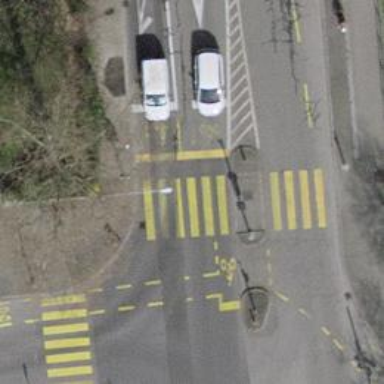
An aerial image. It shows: Crossing with traffic signals and zebra marking on the road. There is island at the crossing.